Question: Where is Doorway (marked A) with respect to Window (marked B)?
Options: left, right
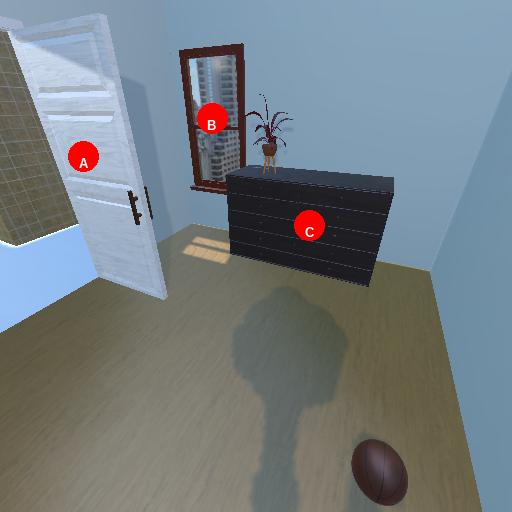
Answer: left